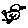
Label: bird